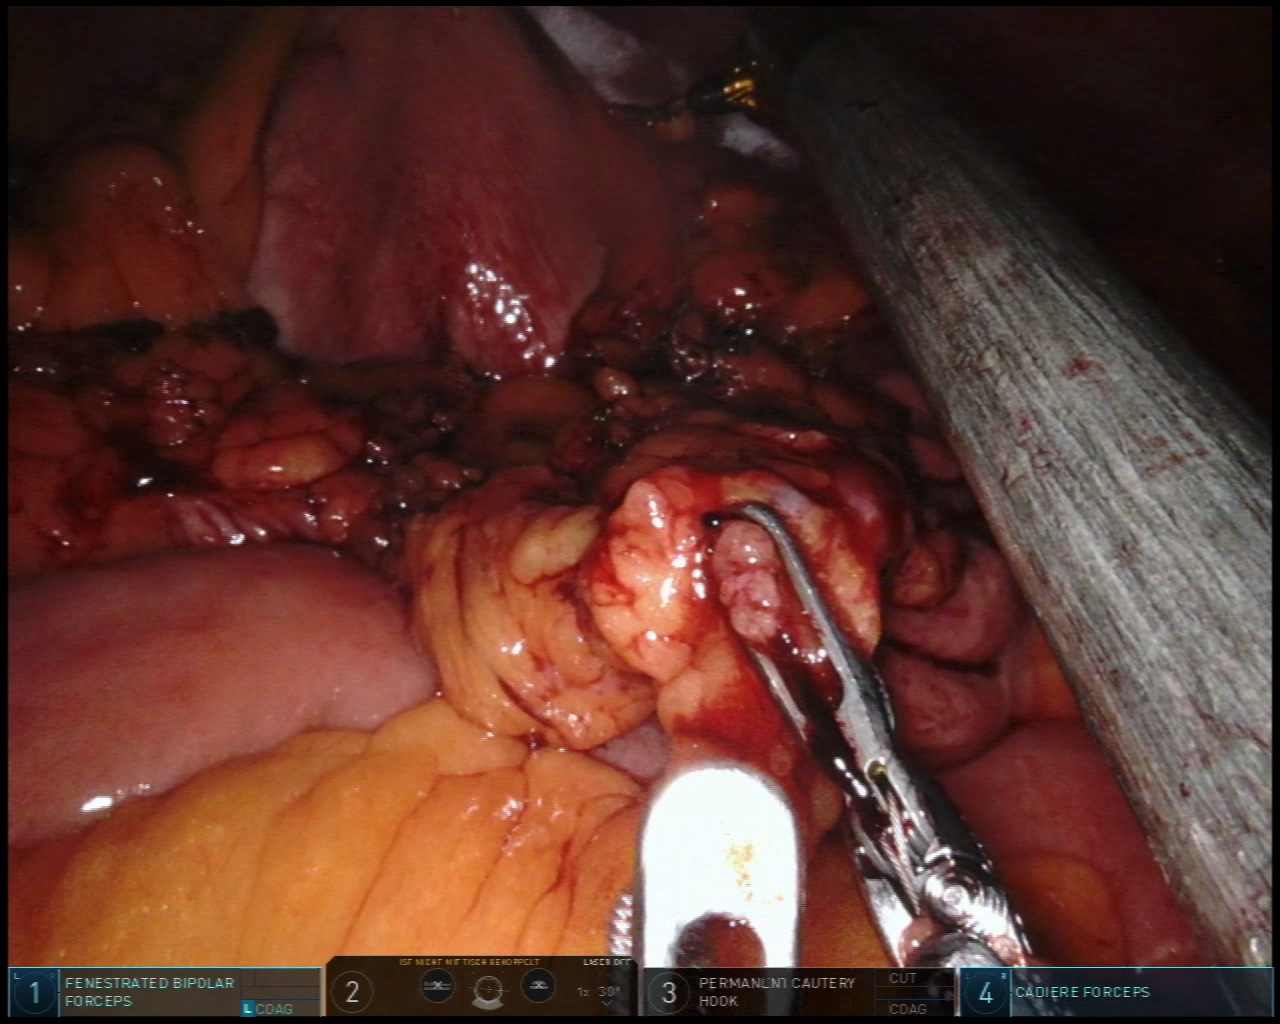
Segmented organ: stomach
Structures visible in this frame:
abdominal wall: yes
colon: yes
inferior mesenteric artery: no
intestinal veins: no
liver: no
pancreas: no
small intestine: yes
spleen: no
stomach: yes
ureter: no
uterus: no
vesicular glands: no